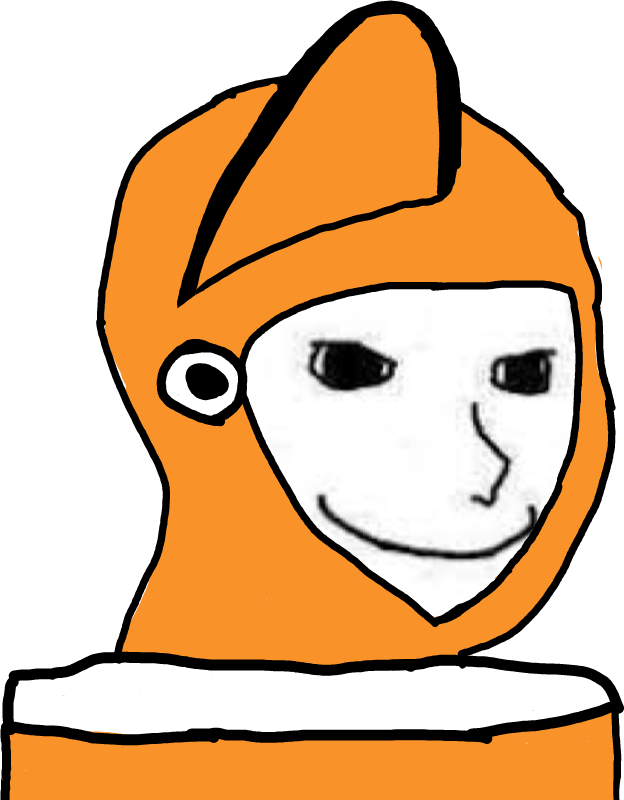
Label: 5_Oomer